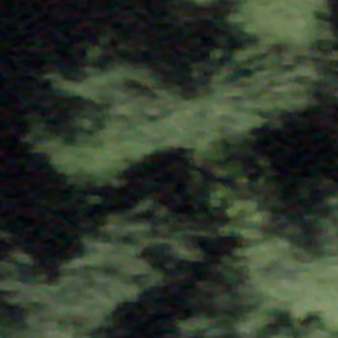
Label: other